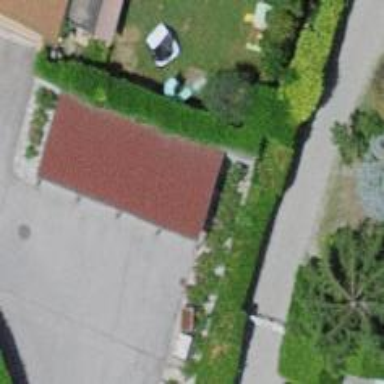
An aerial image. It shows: Garage building.